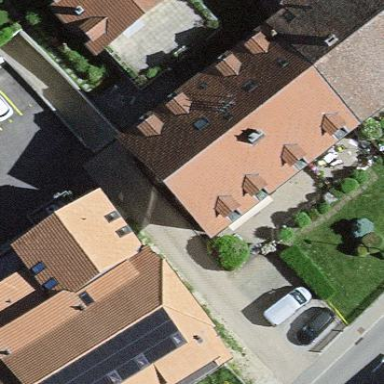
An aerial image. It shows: Residential building.